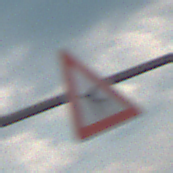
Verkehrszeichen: FlugbetriebRechts
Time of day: MorningAfternoon
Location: Outdoor (Nature)
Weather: PartlyCloudy
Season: NotSpecified
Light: Natural